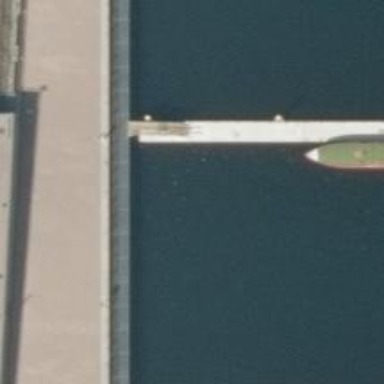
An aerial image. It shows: Man-made pier.